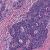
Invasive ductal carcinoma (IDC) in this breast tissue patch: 0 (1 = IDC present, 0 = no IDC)